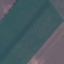
Land use / land cover class: AnnualCrop